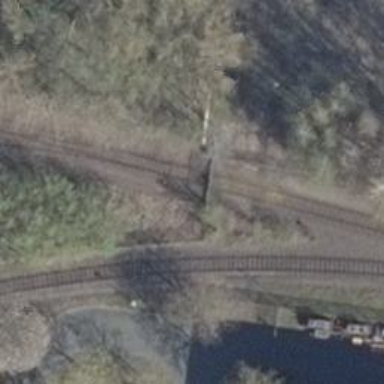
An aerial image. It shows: Rail spur service.